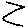
Label: zigzag